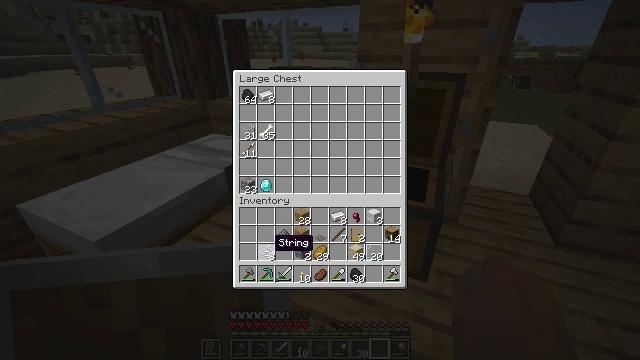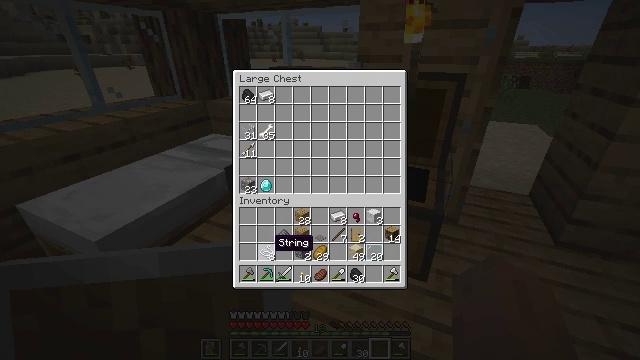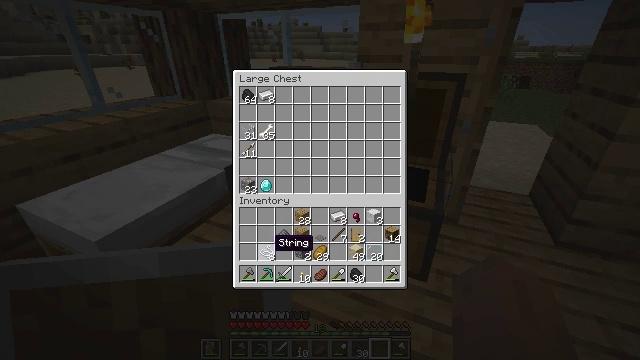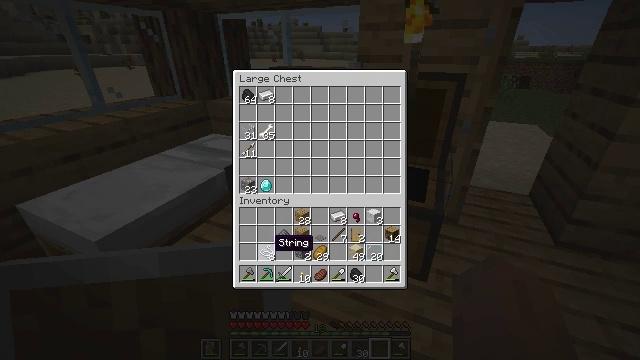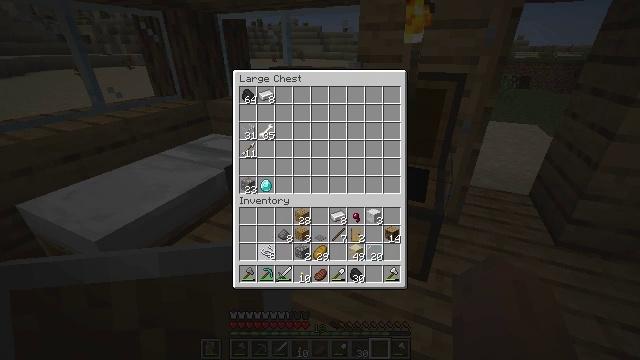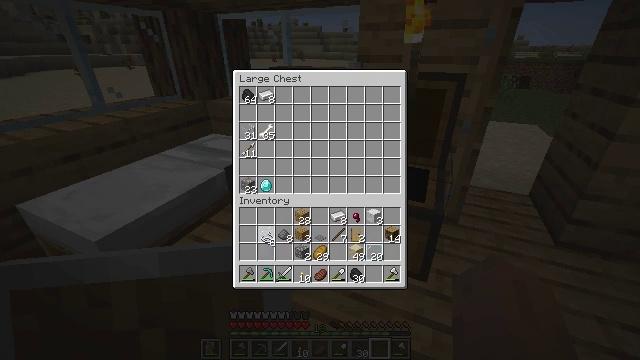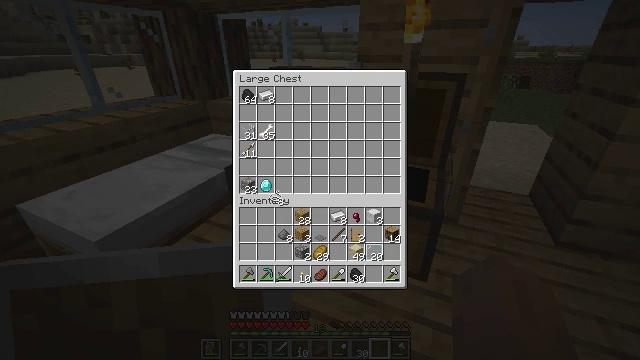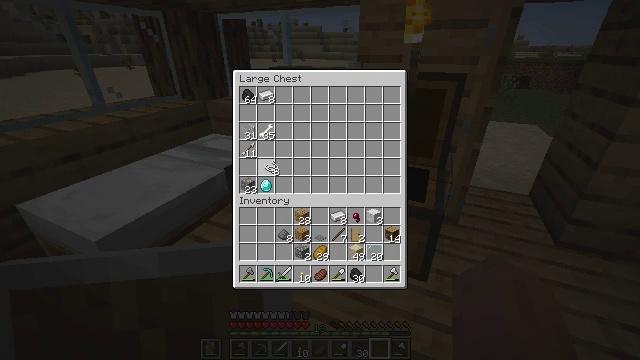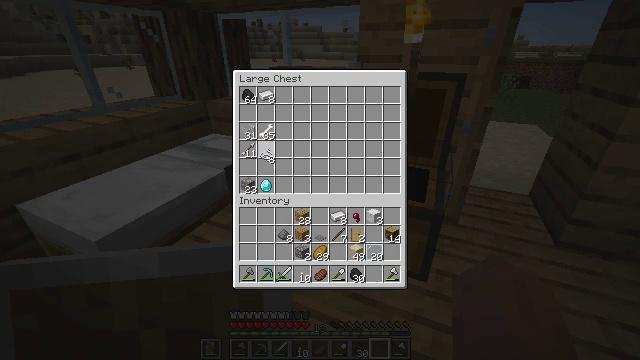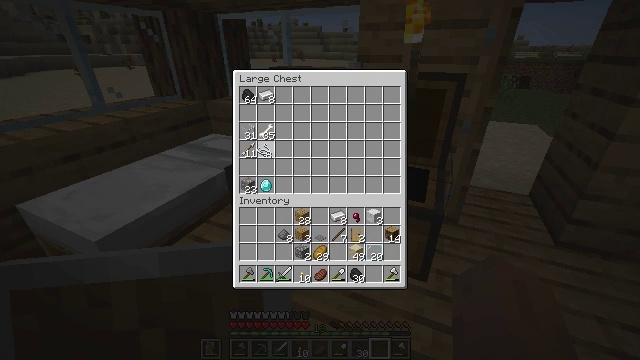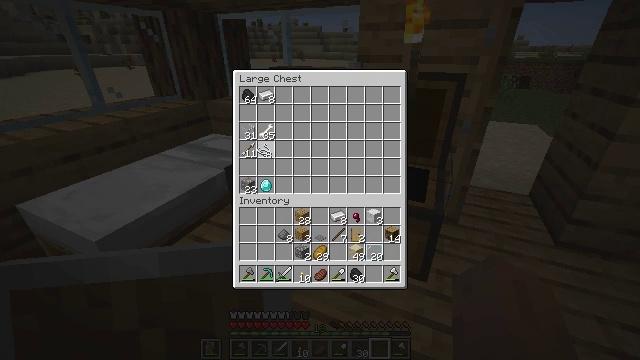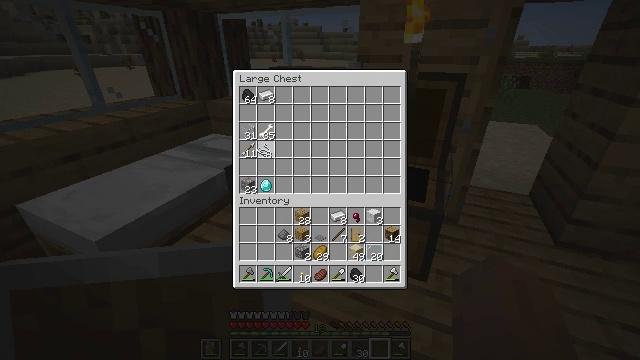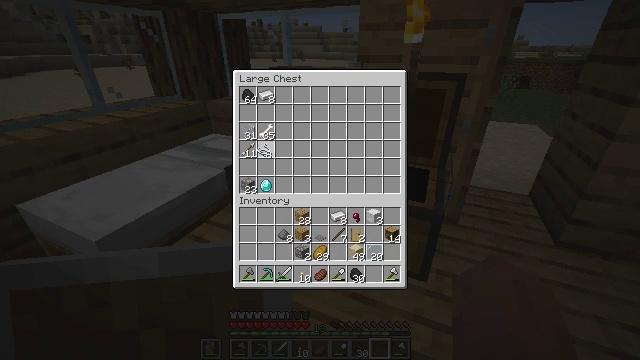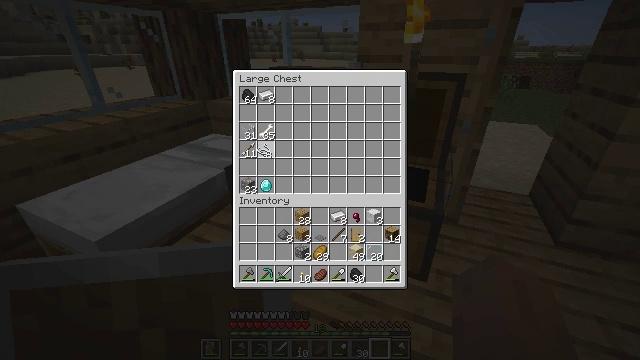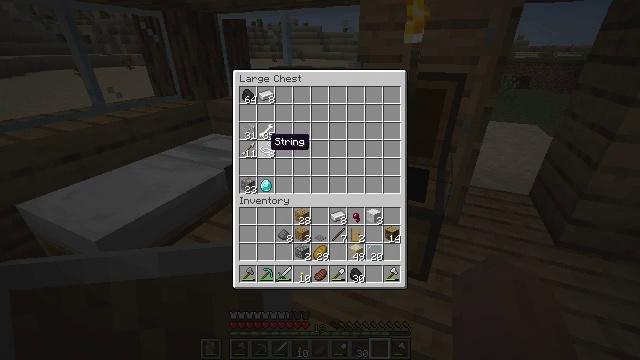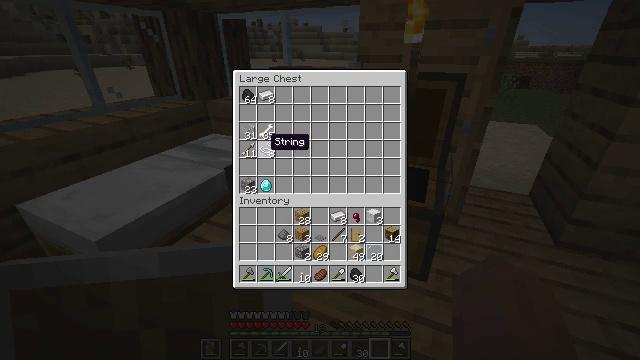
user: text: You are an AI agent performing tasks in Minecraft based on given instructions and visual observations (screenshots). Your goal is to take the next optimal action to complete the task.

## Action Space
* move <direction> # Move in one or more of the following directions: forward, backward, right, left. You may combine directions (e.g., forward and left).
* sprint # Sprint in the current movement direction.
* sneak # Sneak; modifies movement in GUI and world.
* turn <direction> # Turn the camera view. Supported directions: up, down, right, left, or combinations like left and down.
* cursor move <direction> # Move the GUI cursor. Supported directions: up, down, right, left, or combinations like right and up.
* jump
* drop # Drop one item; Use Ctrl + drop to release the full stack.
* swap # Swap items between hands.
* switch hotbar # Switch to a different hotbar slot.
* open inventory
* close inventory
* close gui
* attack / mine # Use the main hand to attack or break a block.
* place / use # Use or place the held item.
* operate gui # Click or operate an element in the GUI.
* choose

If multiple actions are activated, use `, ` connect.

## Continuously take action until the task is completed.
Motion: motion action
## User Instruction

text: Craft a bow.
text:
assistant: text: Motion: no_op
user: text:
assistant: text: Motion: no_op
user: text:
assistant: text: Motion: no_op
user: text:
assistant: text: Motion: operate gui
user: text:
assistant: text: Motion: cursor move up, operate gui
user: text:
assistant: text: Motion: cursor move right and up
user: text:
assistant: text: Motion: cursor move up
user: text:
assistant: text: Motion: cursor move up
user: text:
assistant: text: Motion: no_op
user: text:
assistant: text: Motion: no_op
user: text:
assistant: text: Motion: no_op
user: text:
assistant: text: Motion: operate gui
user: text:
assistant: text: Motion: operate gui
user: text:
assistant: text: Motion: no_op
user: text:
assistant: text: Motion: no_op
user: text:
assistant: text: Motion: cursor move right and down
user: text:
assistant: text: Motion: cursor move right and down
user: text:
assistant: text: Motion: cursor move right and down
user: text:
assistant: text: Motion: no_op
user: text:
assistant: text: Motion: no_op
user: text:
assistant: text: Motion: no_op
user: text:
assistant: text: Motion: no_op
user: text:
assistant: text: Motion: cursor move up
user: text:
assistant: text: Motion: no_op
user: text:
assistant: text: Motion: no_op
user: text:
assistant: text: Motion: no_op
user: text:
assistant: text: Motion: no_op
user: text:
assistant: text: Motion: cursor move left and up
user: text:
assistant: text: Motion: cursor move left and up
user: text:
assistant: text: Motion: cursor move left and up